Field crop: maize
Growth stage: 2
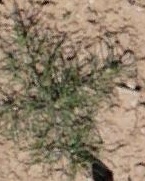
Species: salsola